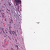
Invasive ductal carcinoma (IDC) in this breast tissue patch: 1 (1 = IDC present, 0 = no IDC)